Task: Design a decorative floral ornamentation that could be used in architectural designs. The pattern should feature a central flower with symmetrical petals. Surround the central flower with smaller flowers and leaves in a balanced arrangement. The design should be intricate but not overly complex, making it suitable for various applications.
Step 1272:
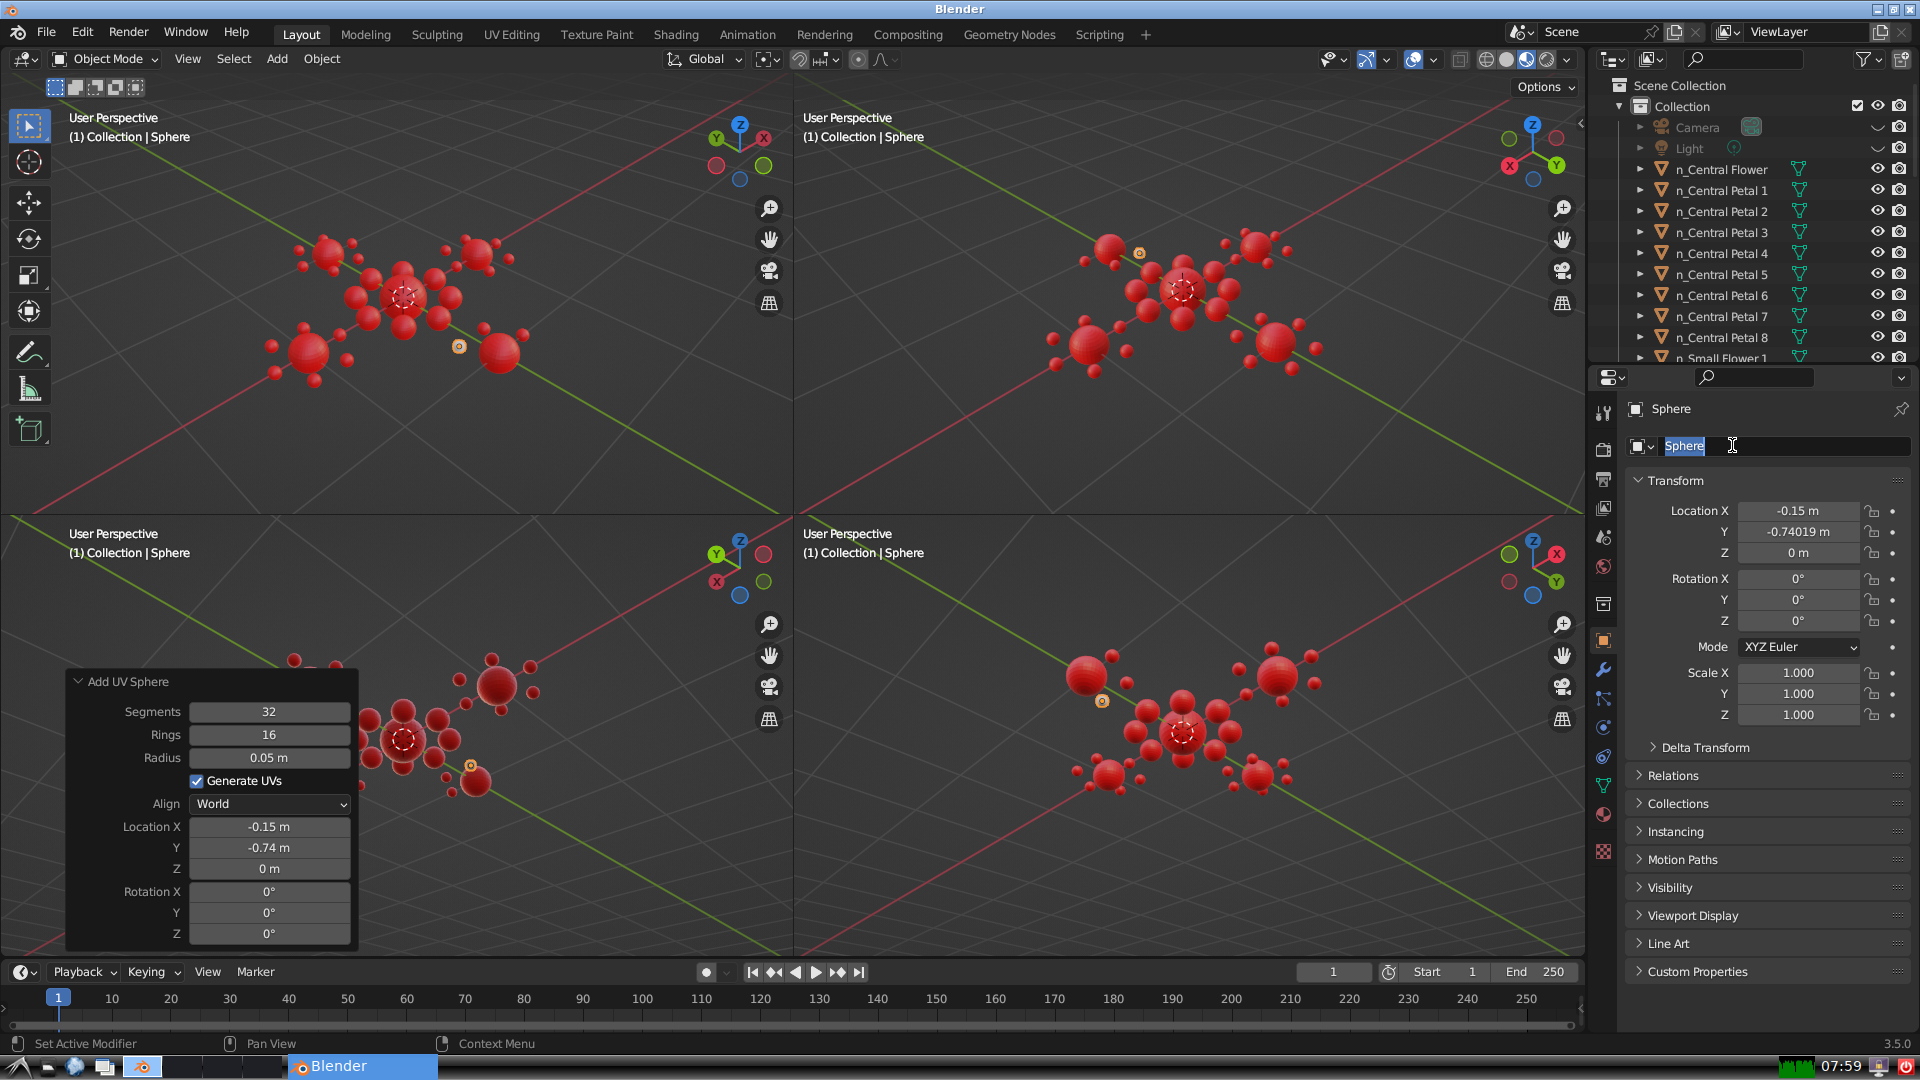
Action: input_text: n_Small Petal 4-3